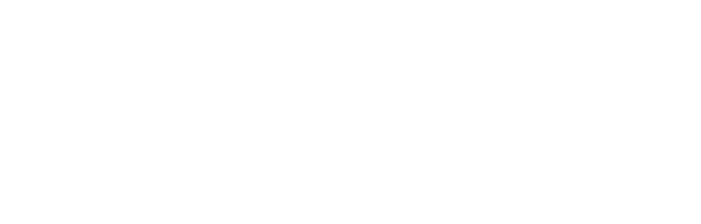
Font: LibreCaslonText_Regular